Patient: sex M, age 43
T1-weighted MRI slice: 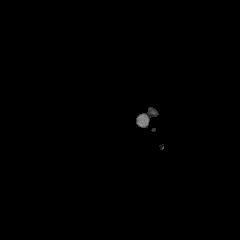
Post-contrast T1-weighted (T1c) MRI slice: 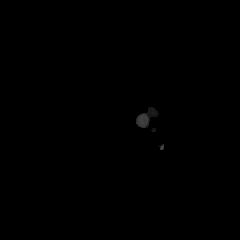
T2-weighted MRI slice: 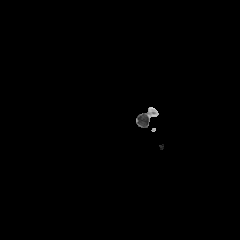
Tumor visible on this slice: no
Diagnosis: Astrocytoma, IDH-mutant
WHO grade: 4